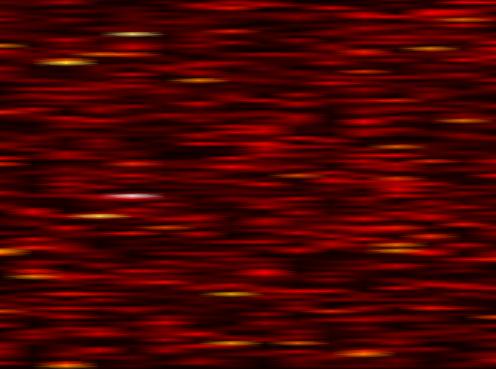
Label: WOLA